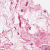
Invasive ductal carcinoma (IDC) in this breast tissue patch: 0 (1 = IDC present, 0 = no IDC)